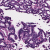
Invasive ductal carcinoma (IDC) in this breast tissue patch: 1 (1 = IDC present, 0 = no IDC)